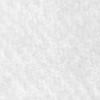
Label: no_change